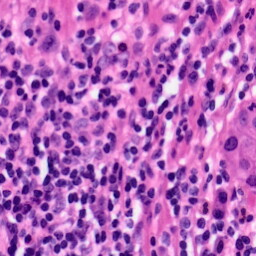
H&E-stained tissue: Pancreatic